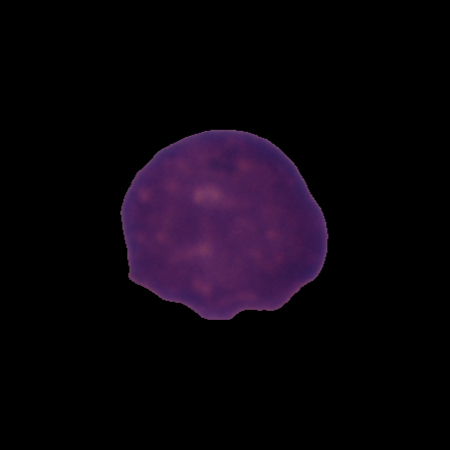
Label: healthy